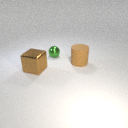
large brown metal cube in front of small green metal sphere